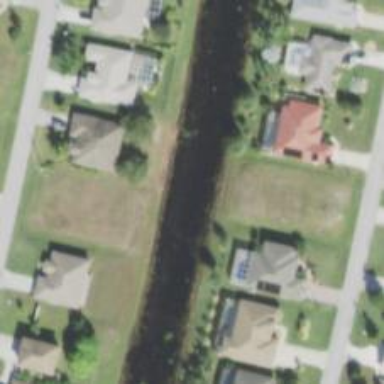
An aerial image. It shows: Canal.